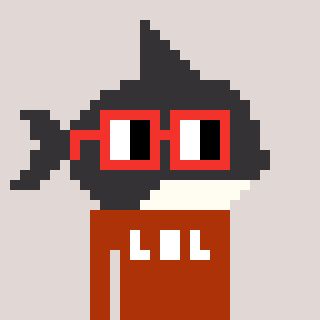
a pixel art character with square red glasses, a orca-shaped head and a hotbrown-colored body on a warm background